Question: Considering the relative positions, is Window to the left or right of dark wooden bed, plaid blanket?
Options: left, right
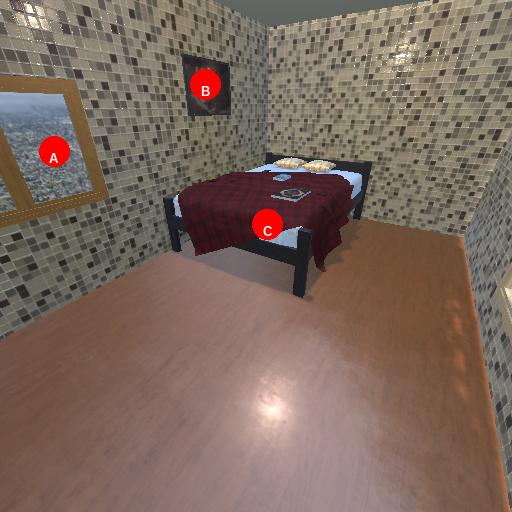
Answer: left